Field crop: tomato
Growth stage: 1
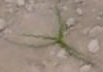
Species: cyperus